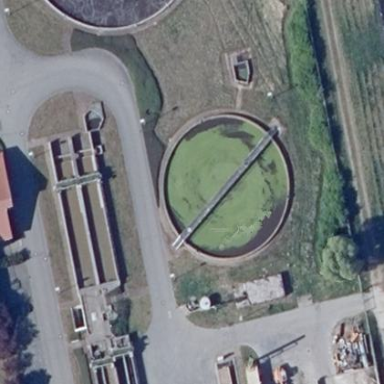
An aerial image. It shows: Body of wastewater.